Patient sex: M
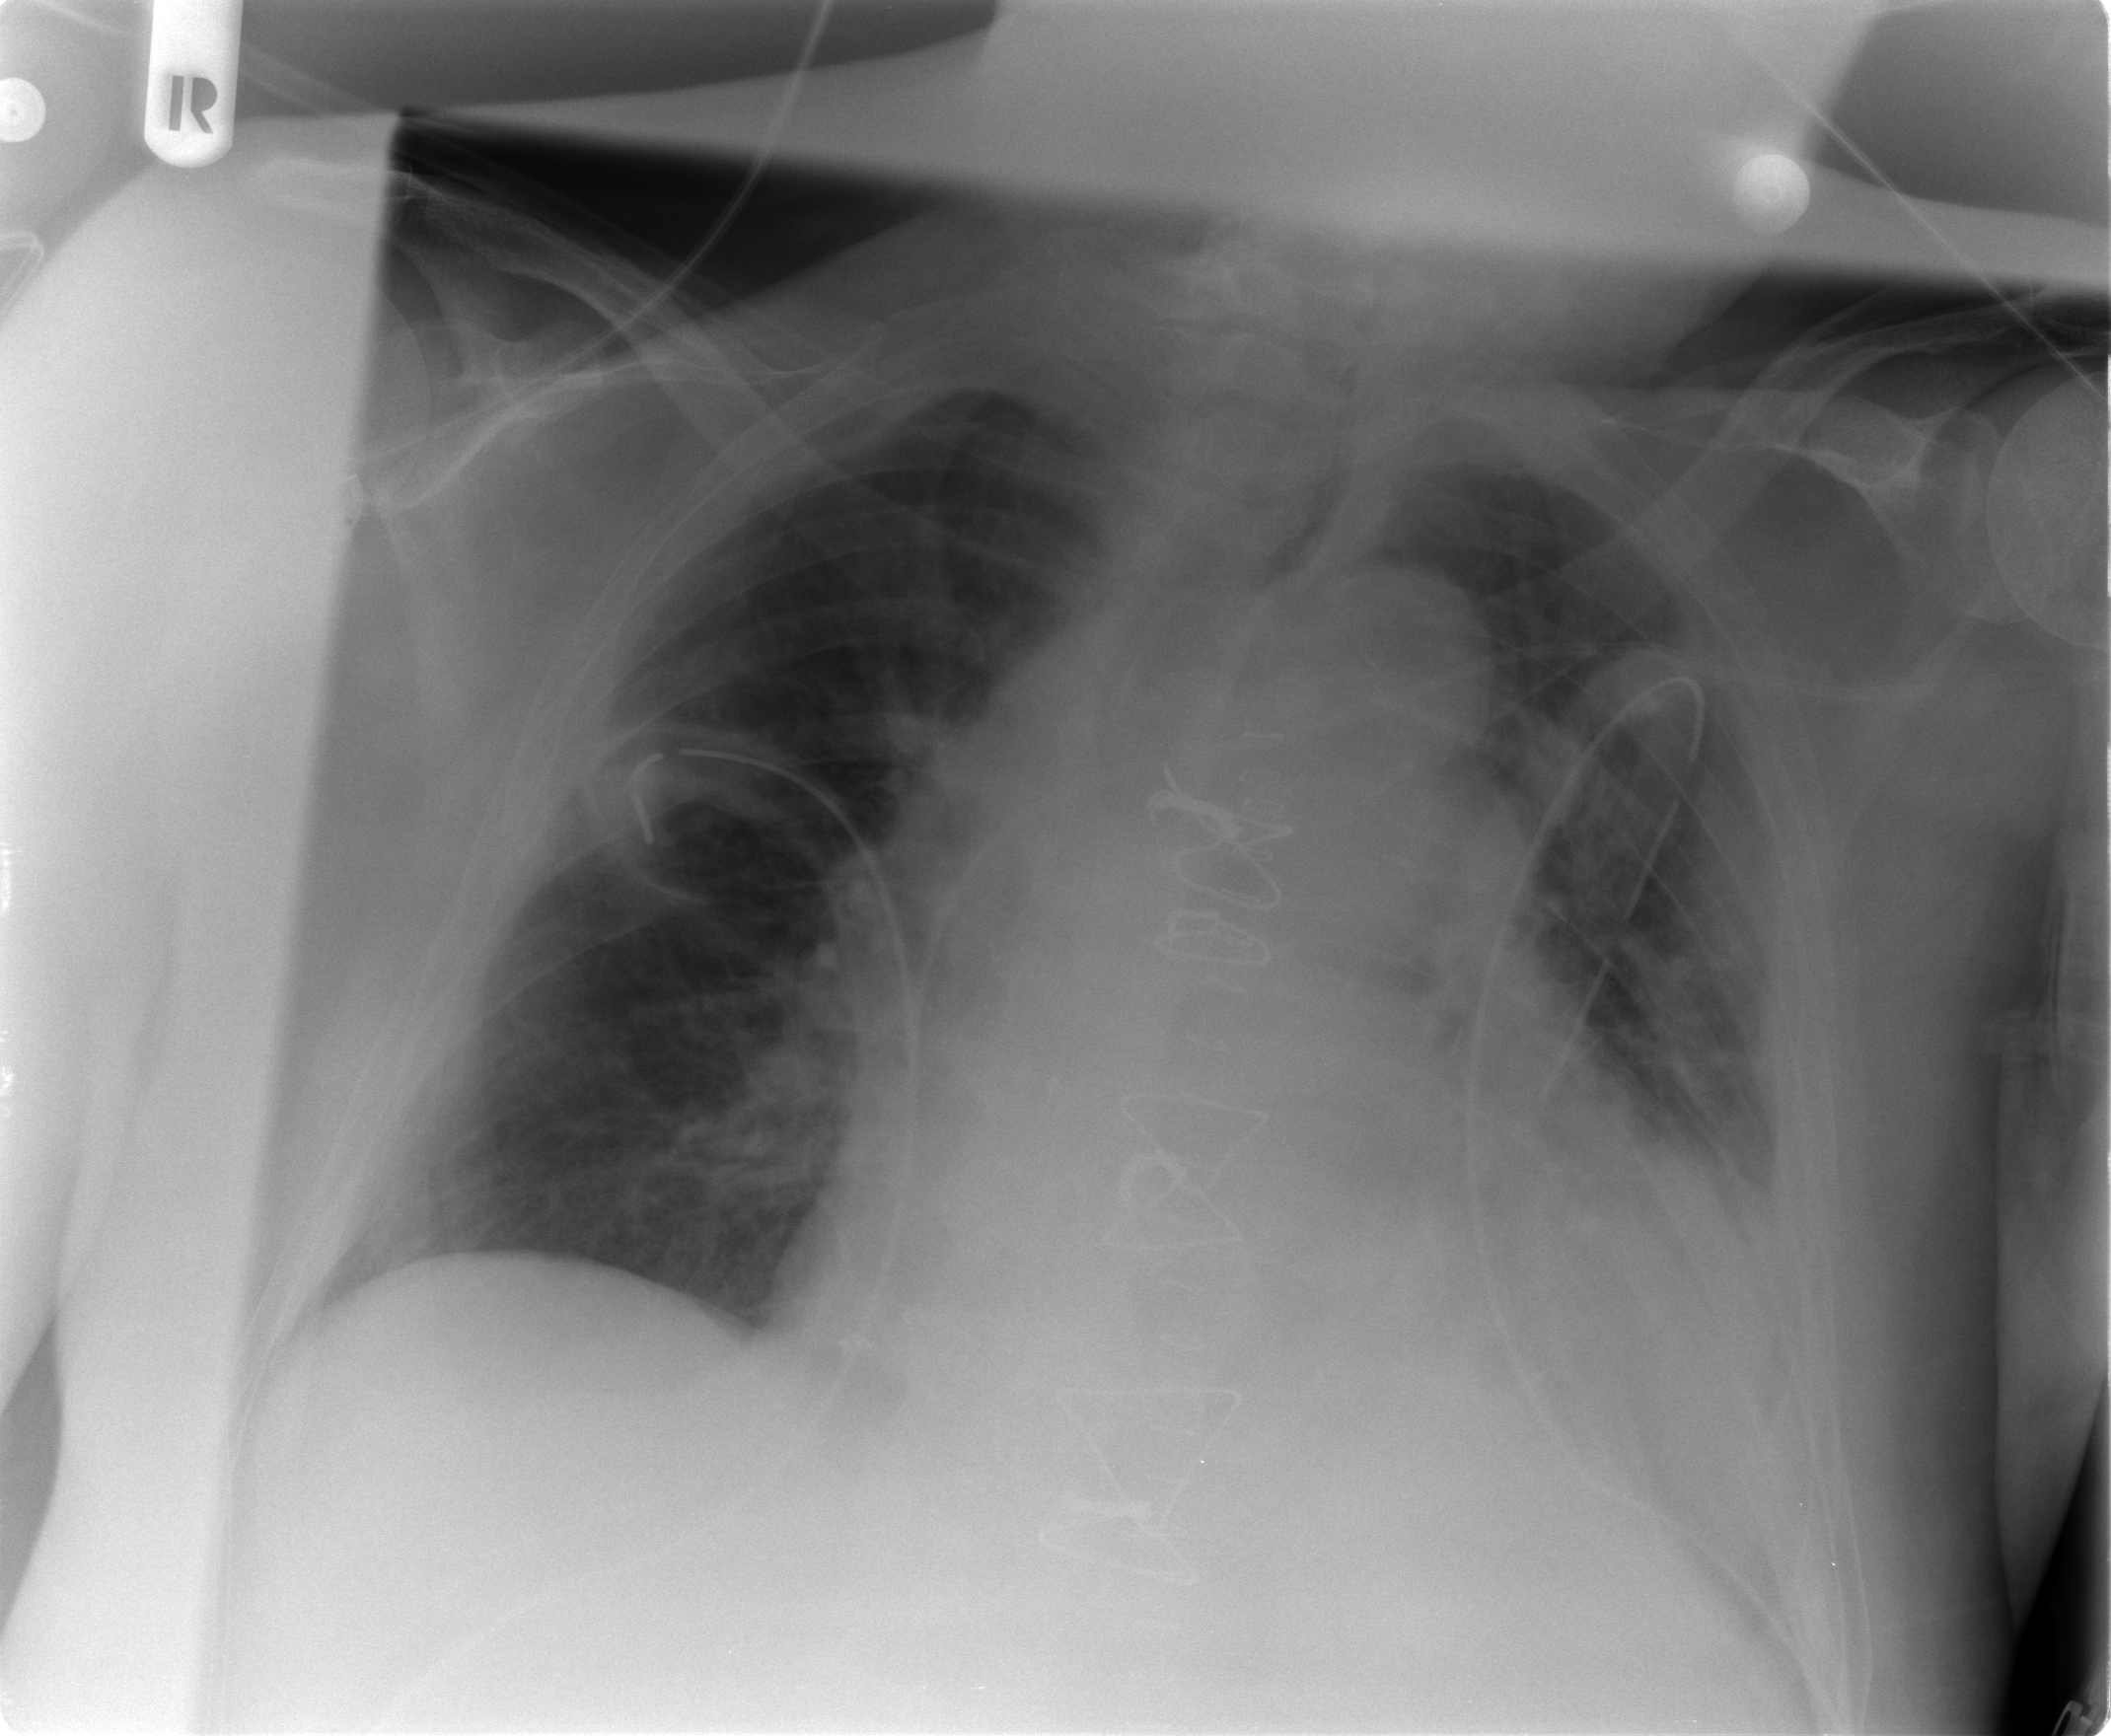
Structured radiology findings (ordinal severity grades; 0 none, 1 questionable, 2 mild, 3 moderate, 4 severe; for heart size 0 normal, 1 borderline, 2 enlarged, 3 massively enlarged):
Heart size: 2
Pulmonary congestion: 2
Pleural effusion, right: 0
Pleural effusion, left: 3
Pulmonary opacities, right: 0
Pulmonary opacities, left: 2
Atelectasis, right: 2
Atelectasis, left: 3